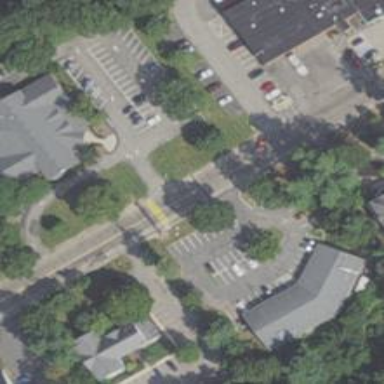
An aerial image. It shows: Marked crossing with lines on the road.